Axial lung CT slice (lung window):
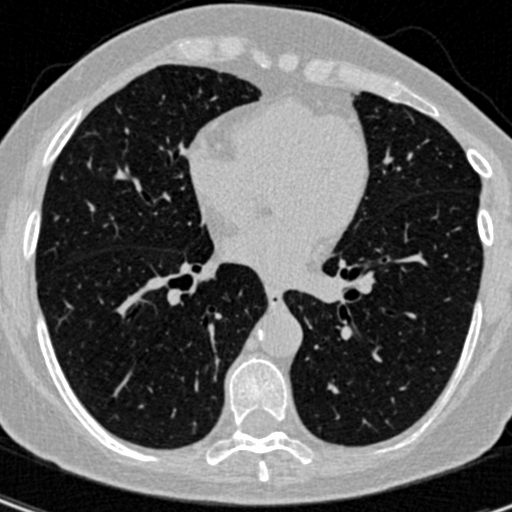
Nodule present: no